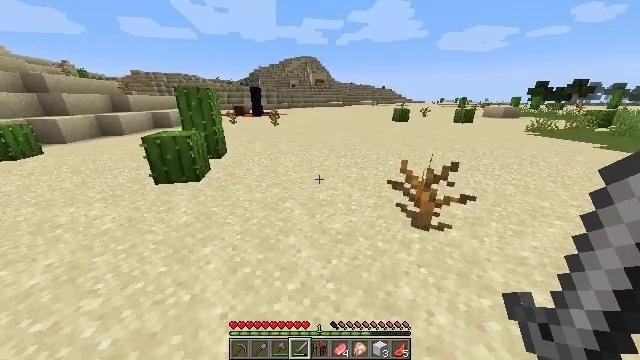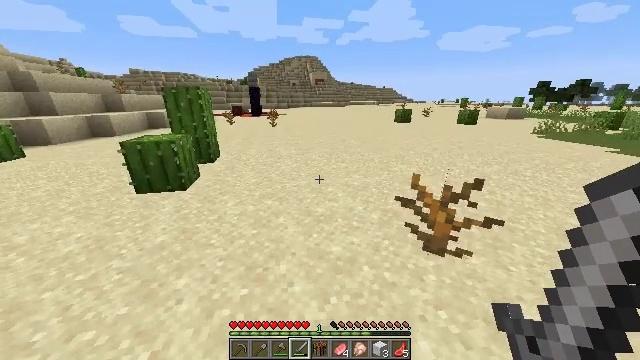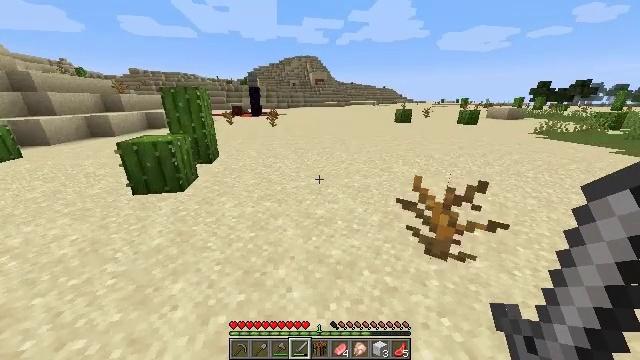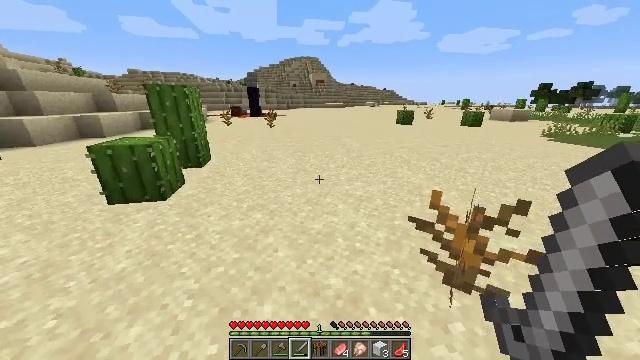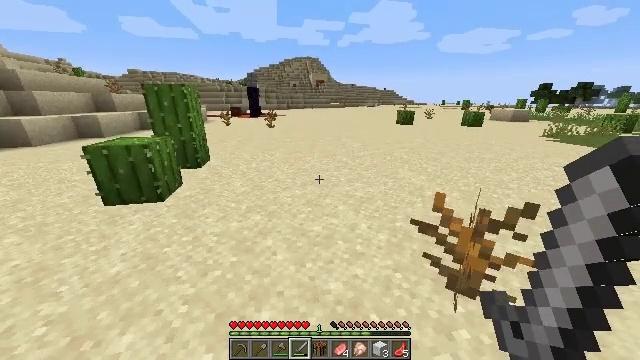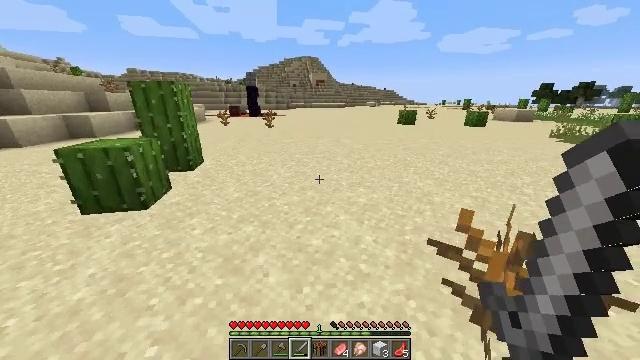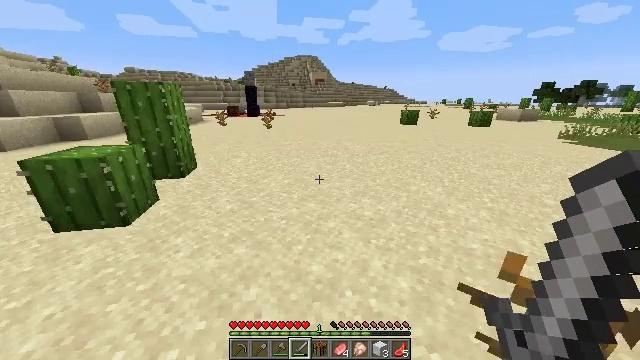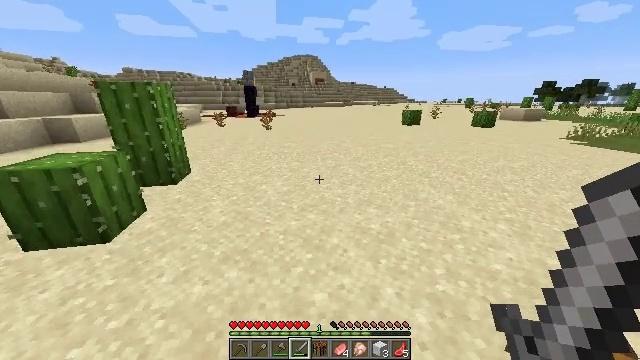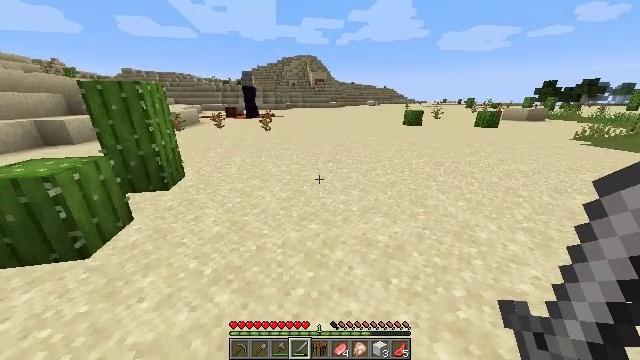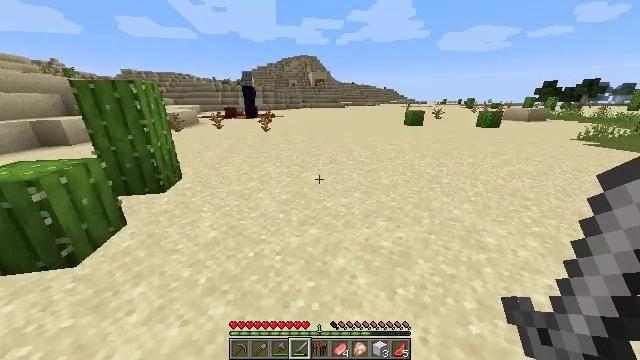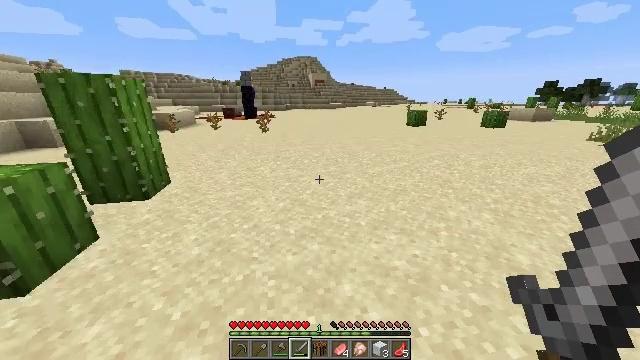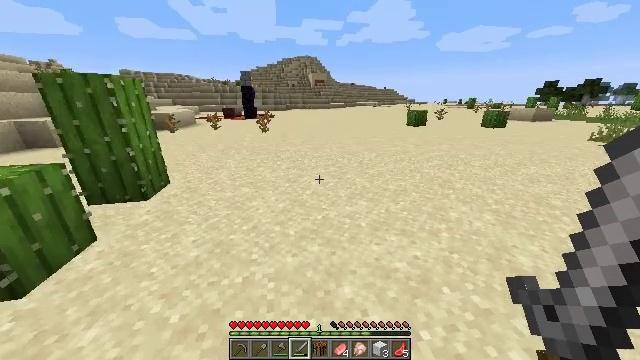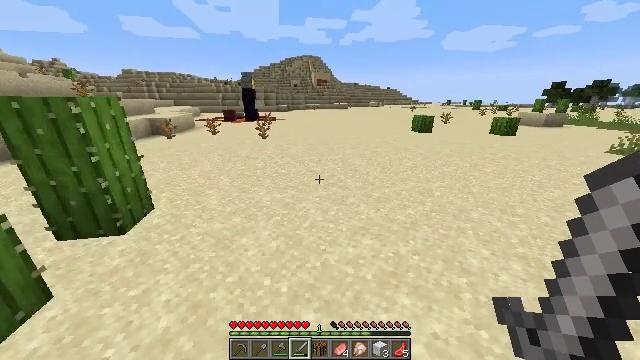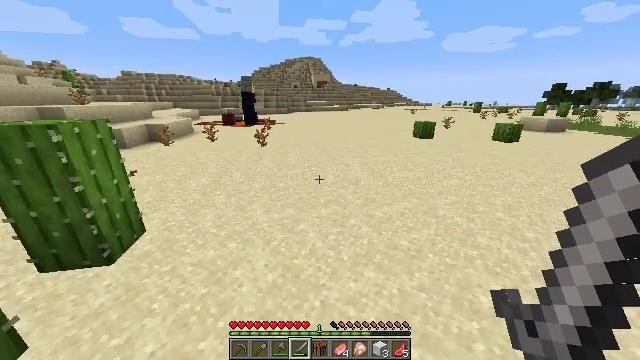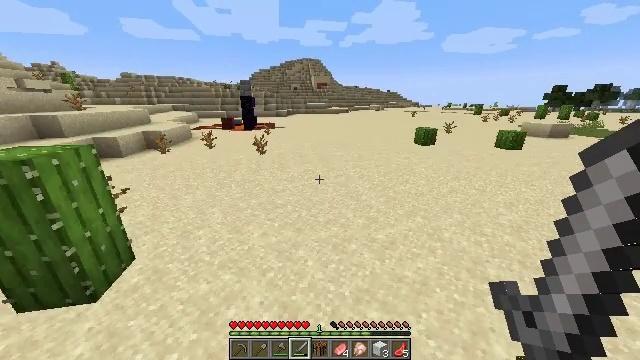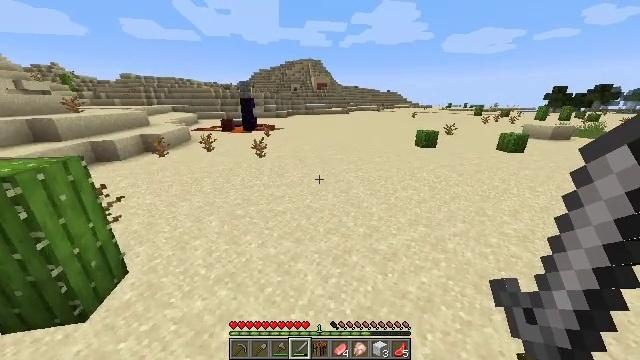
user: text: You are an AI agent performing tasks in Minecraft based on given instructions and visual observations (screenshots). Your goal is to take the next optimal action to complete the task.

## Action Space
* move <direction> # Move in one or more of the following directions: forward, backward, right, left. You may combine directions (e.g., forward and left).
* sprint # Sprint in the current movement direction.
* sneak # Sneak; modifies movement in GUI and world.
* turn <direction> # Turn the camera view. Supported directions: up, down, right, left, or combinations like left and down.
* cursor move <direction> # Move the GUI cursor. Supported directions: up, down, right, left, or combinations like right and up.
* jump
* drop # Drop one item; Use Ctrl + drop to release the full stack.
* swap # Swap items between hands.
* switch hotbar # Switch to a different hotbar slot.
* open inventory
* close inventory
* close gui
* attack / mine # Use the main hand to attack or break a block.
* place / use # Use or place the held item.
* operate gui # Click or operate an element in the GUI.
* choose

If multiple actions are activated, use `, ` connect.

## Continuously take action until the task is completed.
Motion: motion action
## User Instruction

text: Mine a chest to move it.
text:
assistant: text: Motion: move forward
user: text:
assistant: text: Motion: move forward
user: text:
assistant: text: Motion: move forward
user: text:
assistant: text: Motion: move forward, sprint
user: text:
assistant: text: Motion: move forward, sprint
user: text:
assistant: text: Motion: move forward, sprint
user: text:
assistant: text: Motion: move forward, sprint
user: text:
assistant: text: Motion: move forward, sprint
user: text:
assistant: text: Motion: move forward, sprint
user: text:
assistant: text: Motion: move forward, sprint
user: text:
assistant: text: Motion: move forward, sprint
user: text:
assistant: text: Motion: move forward, sprint, jump
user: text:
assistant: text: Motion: move forward, sprint, jump
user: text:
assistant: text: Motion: move forward, sprint, jump
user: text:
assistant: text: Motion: move forward, sprint, jump
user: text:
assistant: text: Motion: move forward, sprint, jump
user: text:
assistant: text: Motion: move forward, sprint, jump
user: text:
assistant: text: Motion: move forward, sprint, jump
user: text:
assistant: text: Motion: move forward, sprint, jump
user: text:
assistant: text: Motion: move forward, sprint, jump
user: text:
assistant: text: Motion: move forward, sprint, jump
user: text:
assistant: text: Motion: move forward, sprint, turn left, jump
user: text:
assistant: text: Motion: move forward, sprint, turn left, jump
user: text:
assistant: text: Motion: move forward, sprint, turn left, jump
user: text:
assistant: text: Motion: move forward, sprint, turn left, jump
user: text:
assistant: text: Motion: move forward, sprint, turn left, jump
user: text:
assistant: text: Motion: move forward, sprint, turn left, jump
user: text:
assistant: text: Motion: move forward, sprint, turn left, jump
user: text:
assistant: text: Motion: move forward, sprint, turn left, jump
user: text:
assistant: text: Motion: move forward, sprint, turn left, jump